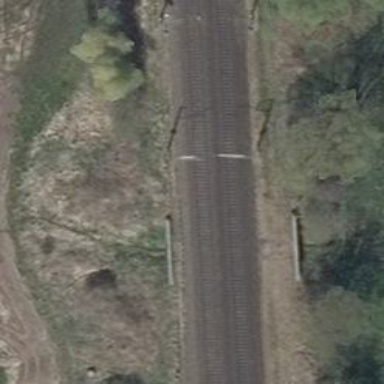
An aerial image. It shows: Milestone along the railway track with catenary mast.